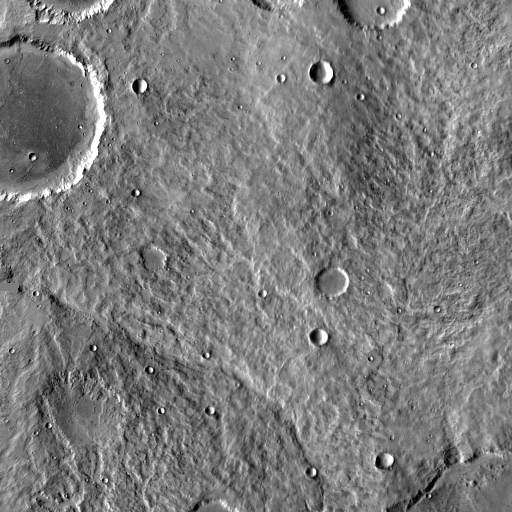
Crater classes present: Background, Other, Buried